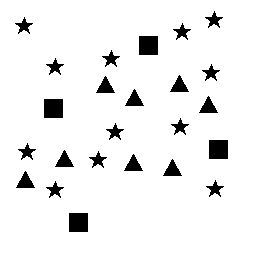
Squares: 4
Triangles: 8
Stars: 12
Total shapes: 24